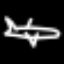
Label: airplane